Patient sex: M
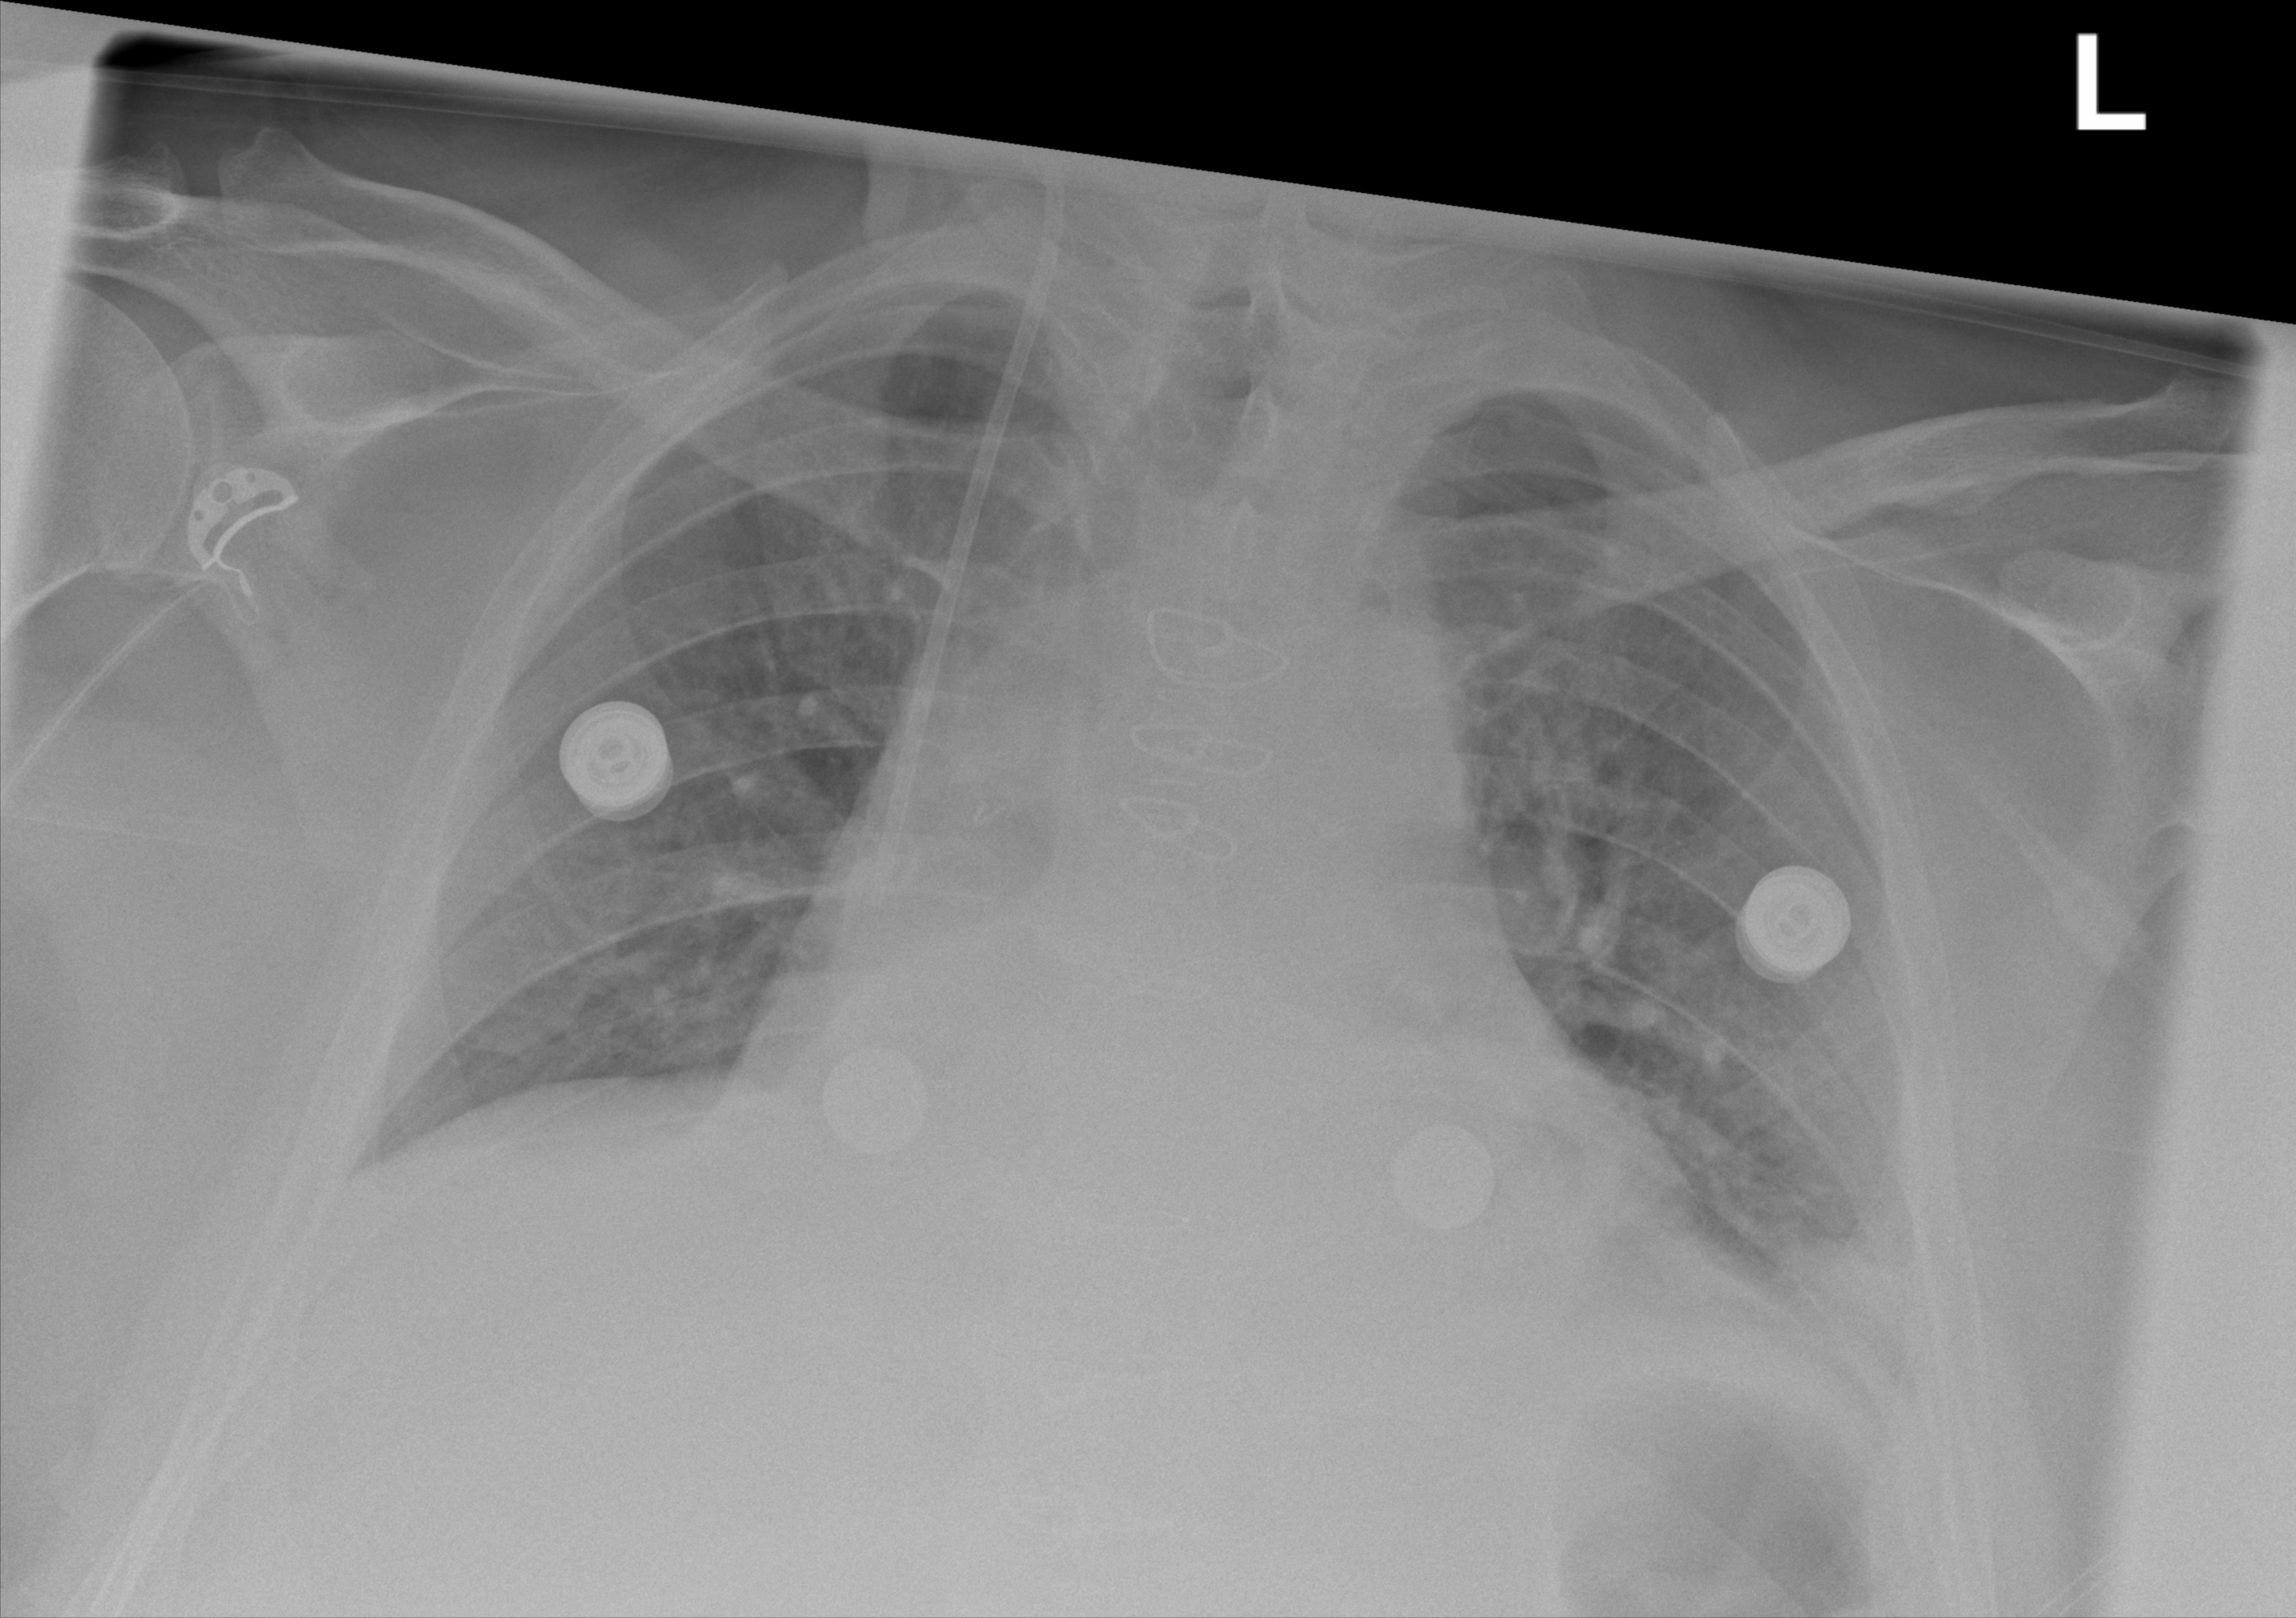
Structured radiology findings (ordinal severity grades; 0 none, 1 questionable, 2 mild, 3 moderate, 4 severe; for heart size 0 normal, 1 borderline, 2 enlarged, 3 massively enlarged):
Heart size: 2
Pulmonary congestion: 0
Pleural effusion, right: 0
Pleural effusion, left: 0
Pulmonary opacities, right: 0
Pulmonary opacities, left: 0
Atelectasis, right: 0
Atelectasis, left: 2